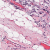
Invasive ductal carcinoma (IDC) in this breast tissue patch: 1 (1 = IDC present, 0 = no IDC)